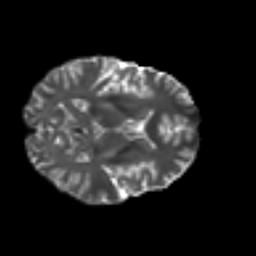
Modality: T2w
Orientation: axial
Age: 27
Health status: ill
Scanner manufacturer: philips
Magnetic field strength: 3 T
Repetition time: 9 s
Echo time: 0.127 s